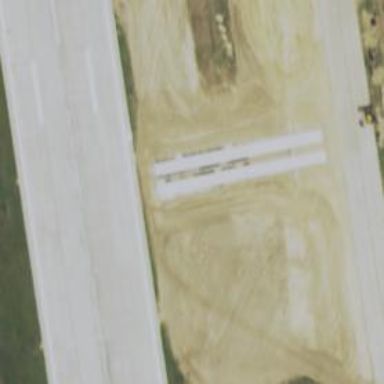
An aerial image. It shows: Image of taxiway at airport.